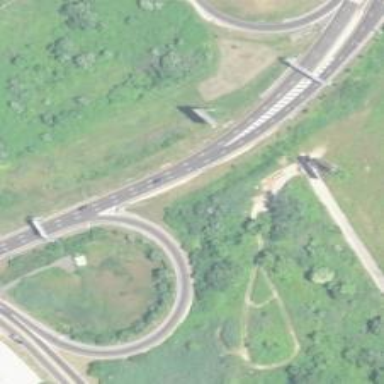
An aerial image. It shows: Motorway junction.